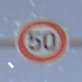
Verkehrszeichen: Geschwindigkeit50
Umgebung: Outdoor, Nature
Tageszeit: Night
Wetter: Clear
Licht: Natural
Jahreszeit: NotSpecified
Kontrast: HighContrast